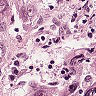
Metastatic tissue present: yes